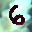
Label: 6